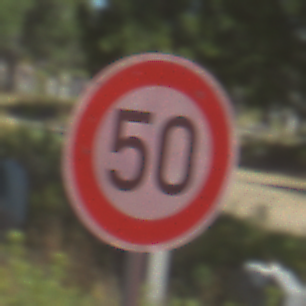
Verkehrszeichen: Geschwindigkeit50
Umgebung: Outdoor, Special
Tageszeit: Midday
Wetter: PartlyCloudy
Licht: Natural
Jahreszeit: NotSpecified
Kontrast: HighContrast